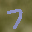
Label: 7